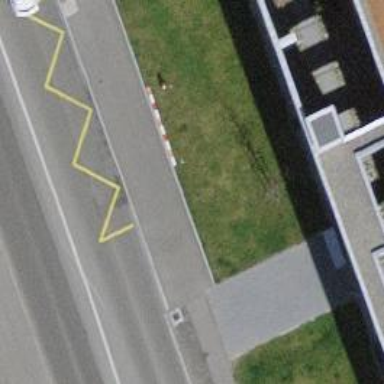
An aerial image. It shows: Platform for public transport is situated by the road.